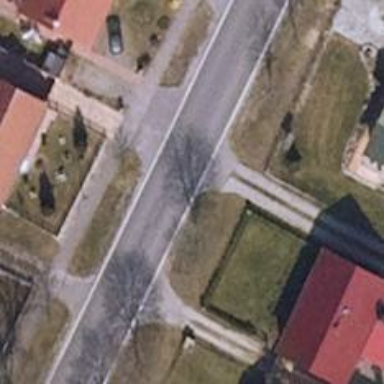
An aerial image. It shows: Secondary road with asphalt surface and separate sidewalk.